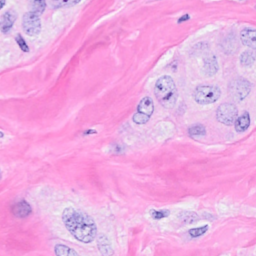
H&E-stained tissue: Breast